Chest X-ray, AP view. Patient: 14 years old, sex M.
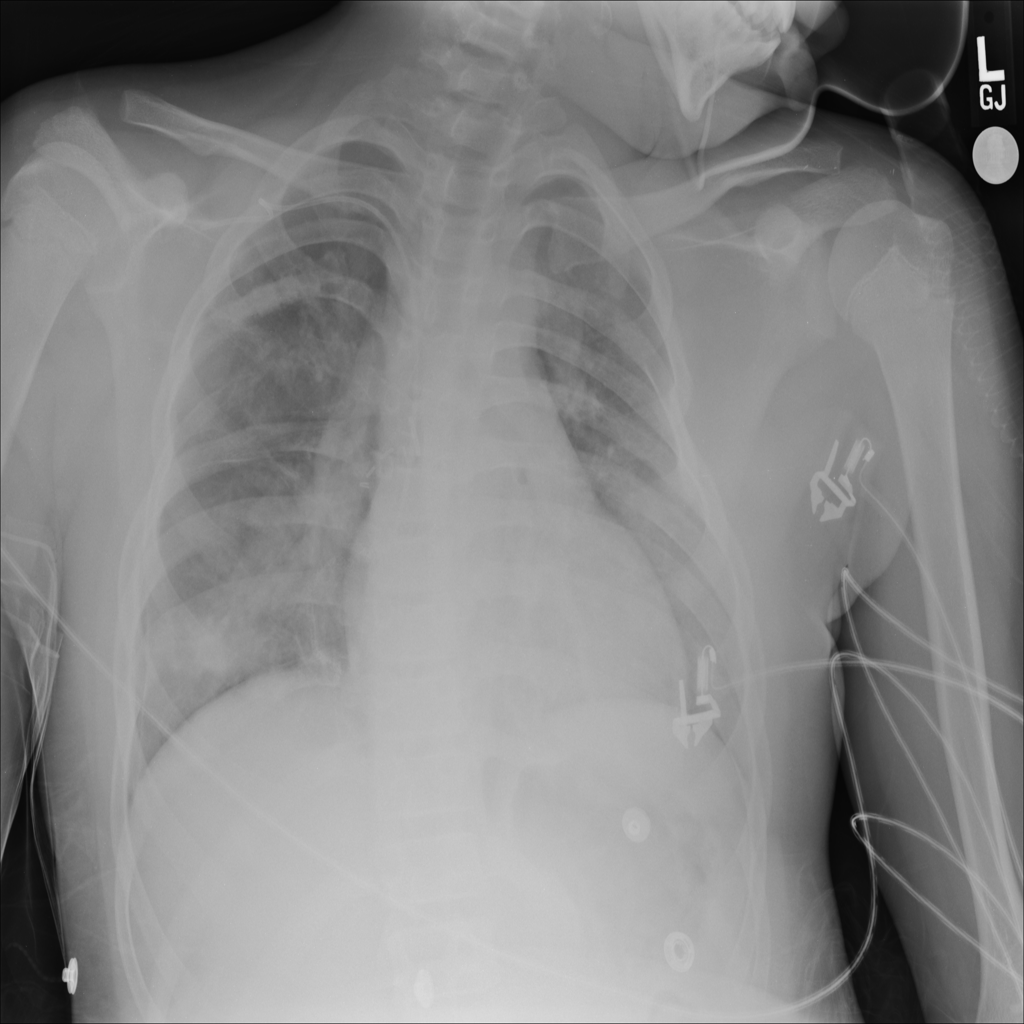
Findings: Pneumothorax